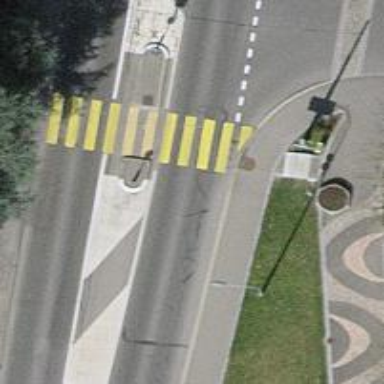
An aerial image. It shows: Marked crossing with pedestrian island.